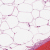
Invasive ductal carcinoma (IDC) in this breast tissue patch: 0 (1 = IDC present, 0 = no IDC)